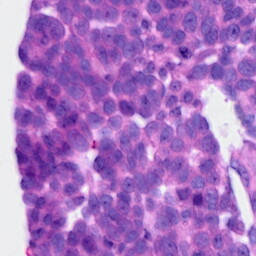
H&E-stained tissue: Ovarian